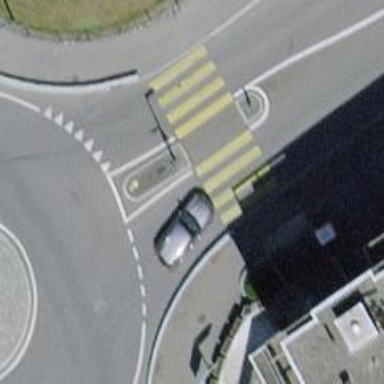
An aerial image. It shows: Marked crossing with pedestrian island.